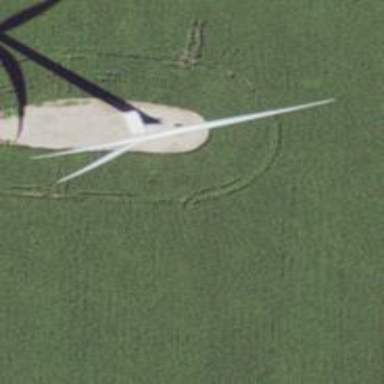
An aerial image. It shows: Wind generator in the form of horizontal axis wind turbine.